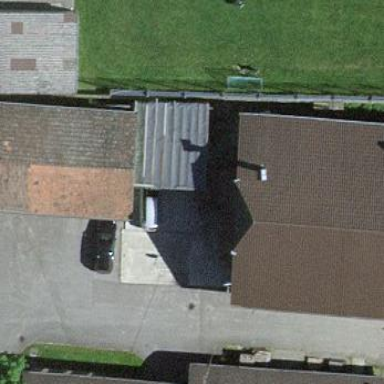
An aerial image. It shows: Garage building.